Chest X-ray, PA view. Patient: 64 years old, sex F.
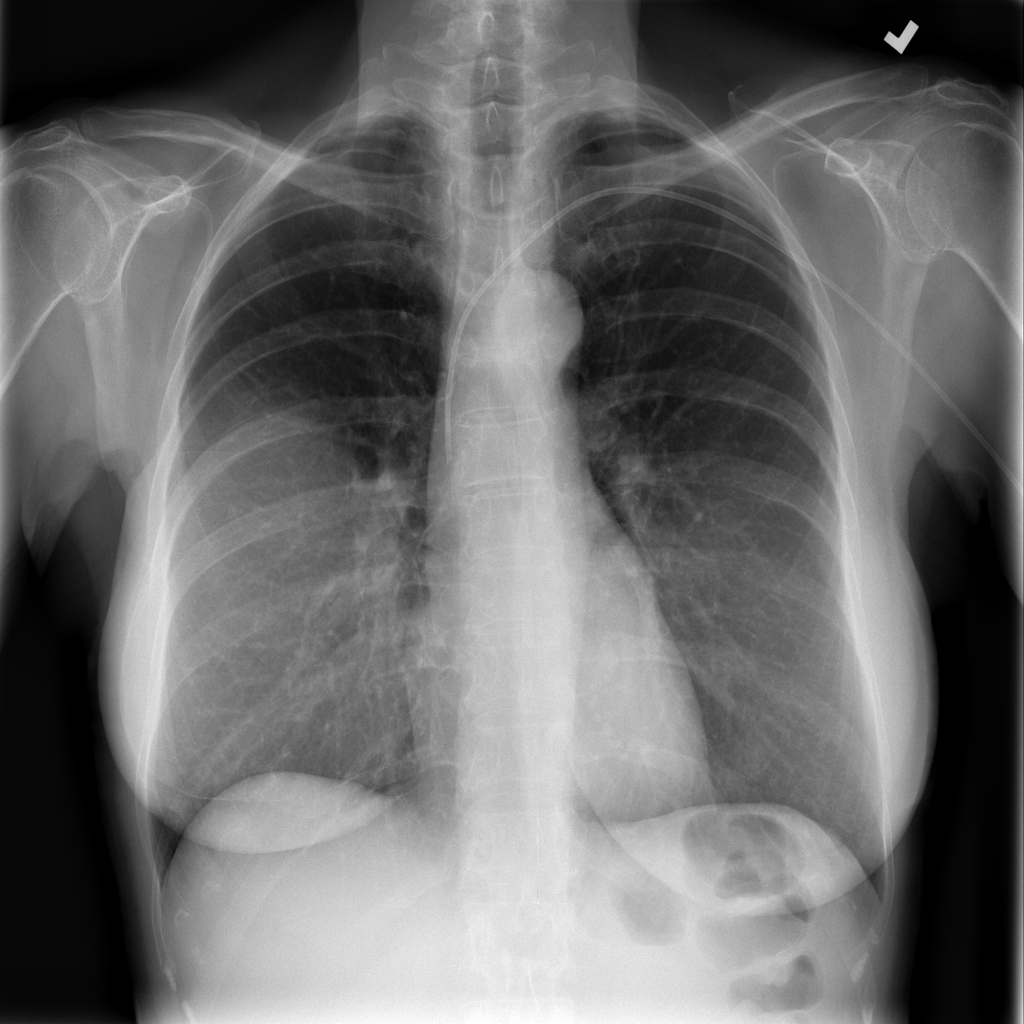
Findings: No Finding